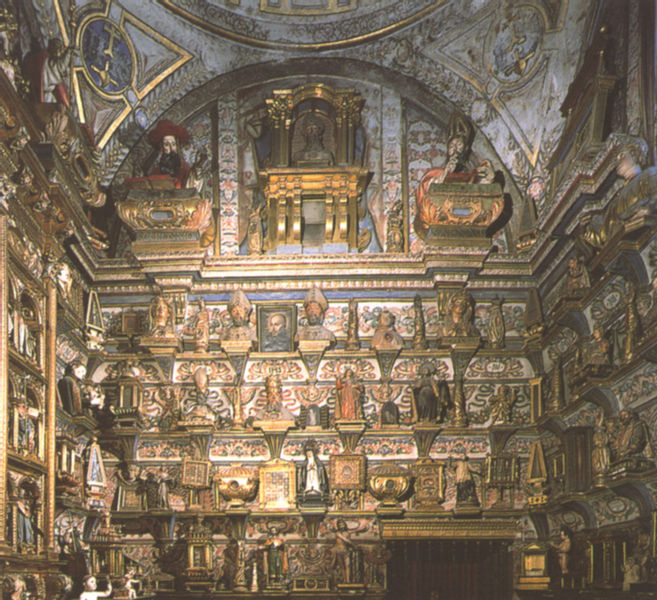
Titel: Reliquienkapelle
Standort: Valladolid, S. Miguel (EU - E - Altkastilien)
Schlagwörter: köpfe, laterne, raum, tür, ornament, wand, sockel, portrait, porträt, kirche, gold, skulptur, figuren, bischof, papst, büste, foto, gewölbe, altar, kathedrale, skulpturen, kapelle, mitra, heilige, büsten, maria, ikone, nischen, orthodox, reliquien, päpste, preliquien, reliquienbüsten, mintra, crypta